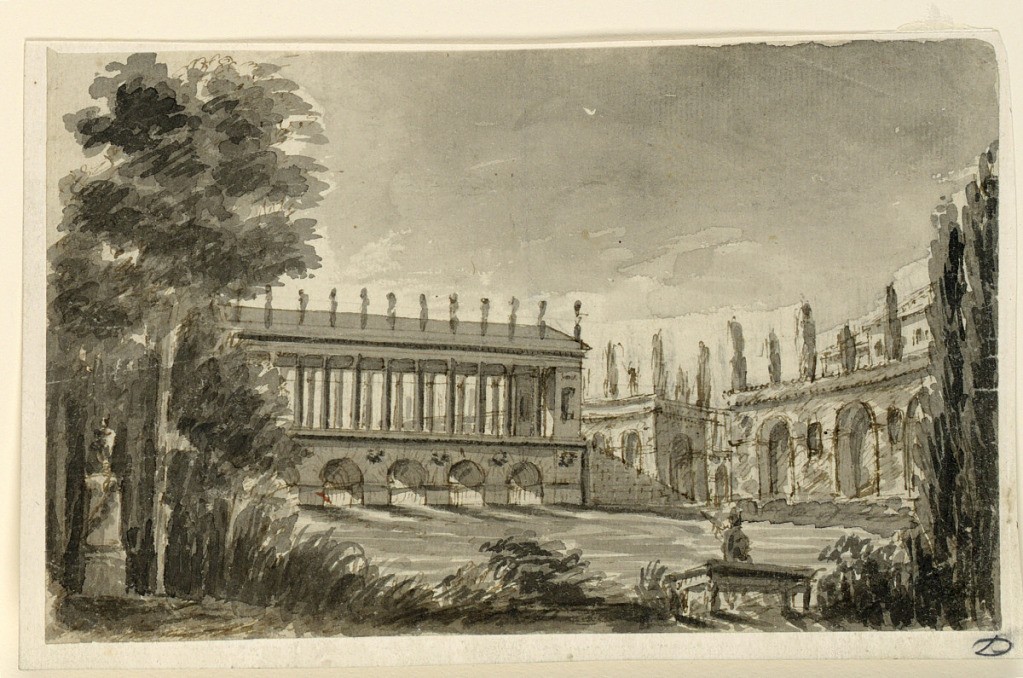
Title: Stage Design, A Porticoed Bridge
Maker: Angelo Toselli, ca. 1765? – 1826
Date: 1815–1830
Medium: Pen and bistre ink, brush and gray watercolor on paper
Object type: Drawing
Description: Horizontal rectangle. Stairs lead up to a bridge surmounted by a portico; arcade at right. In the foreground, at left, a monument; at right stands a figure near a stream.